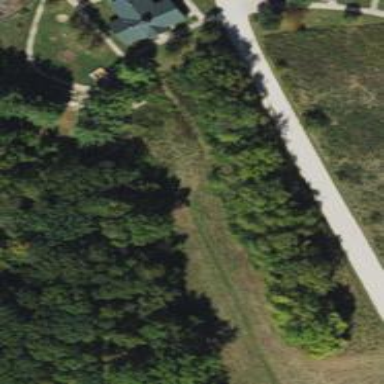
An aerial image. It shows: Unpaved path.